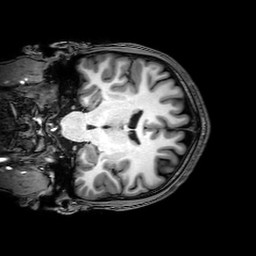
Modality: T1w
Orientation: coronal
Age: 22
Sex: male
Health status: healthy
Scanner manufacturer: philips
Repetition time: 0.00818 s
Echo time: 0.00375 s